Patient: sex M, age 29
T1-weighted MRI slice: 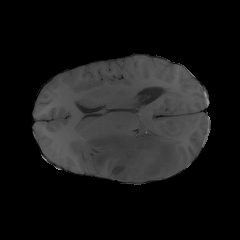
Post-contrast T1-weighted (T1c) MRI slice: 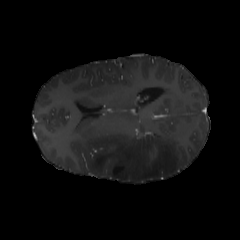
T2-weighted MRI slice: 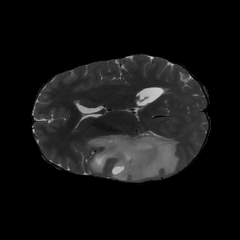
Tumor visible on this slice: yes
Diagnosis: Astrocytoma, IDH-mutant
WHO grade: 4